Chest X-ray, PA view. Patient: 50 years old, sex M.
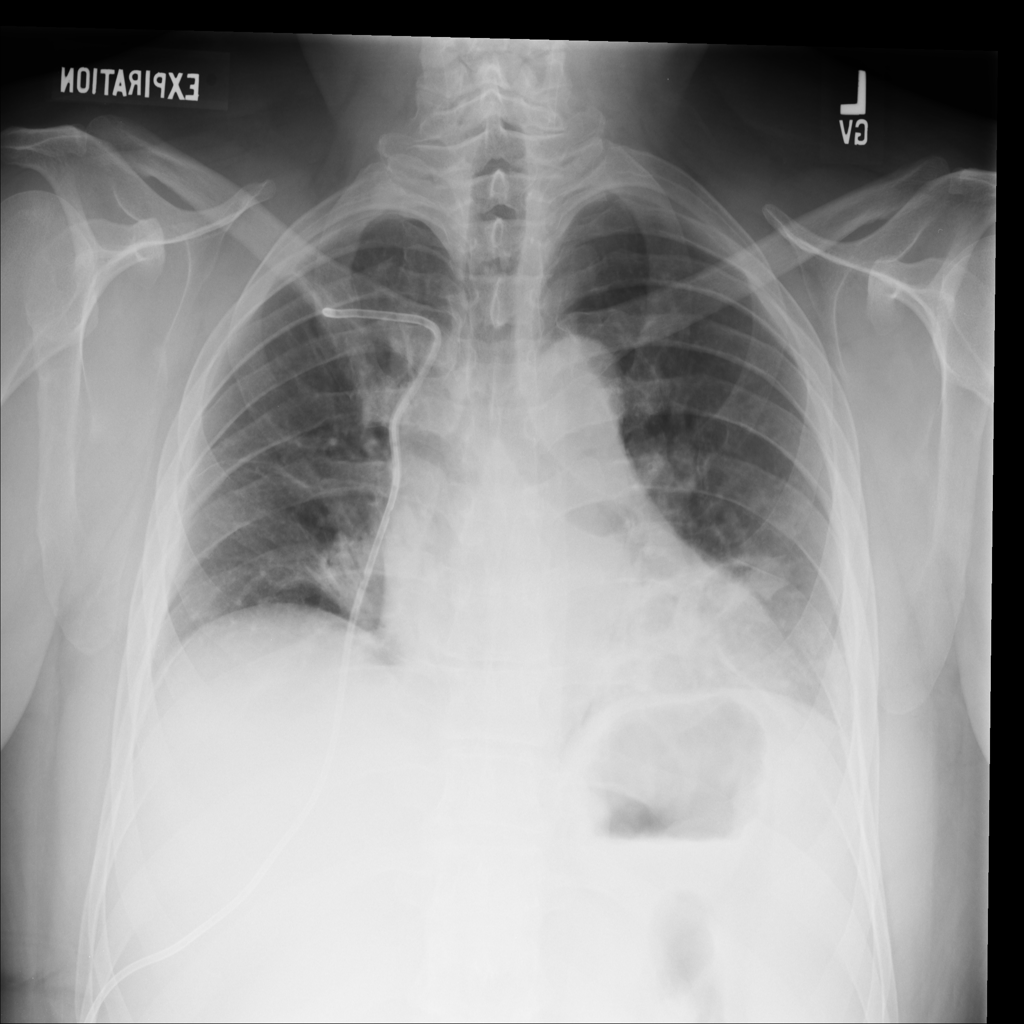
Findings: Atelectasis